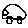
Label: car